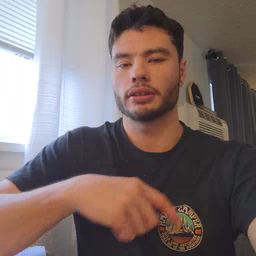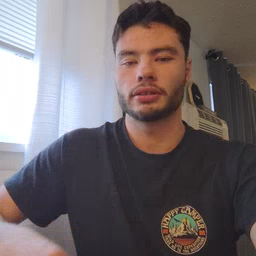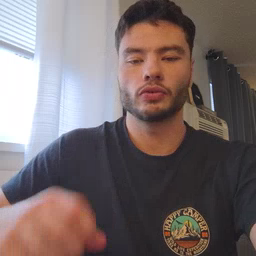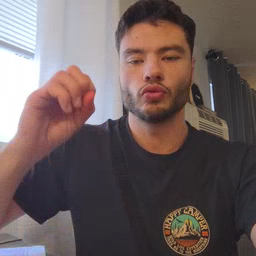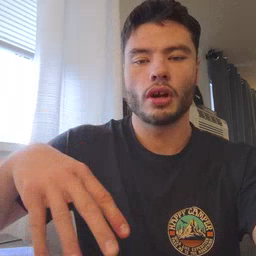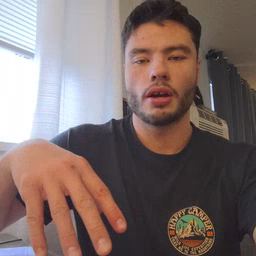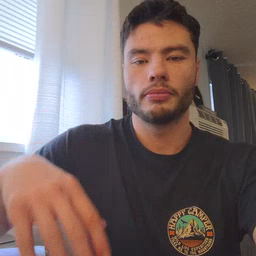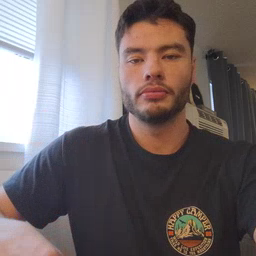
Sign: drop